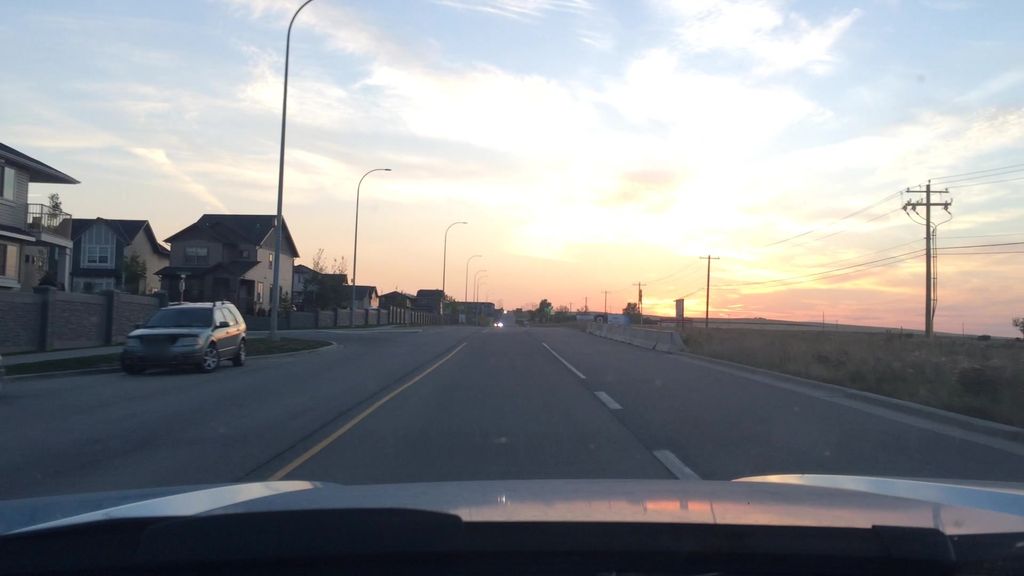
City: calgary